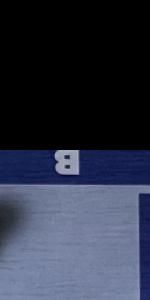
Label: Empty